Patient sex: M
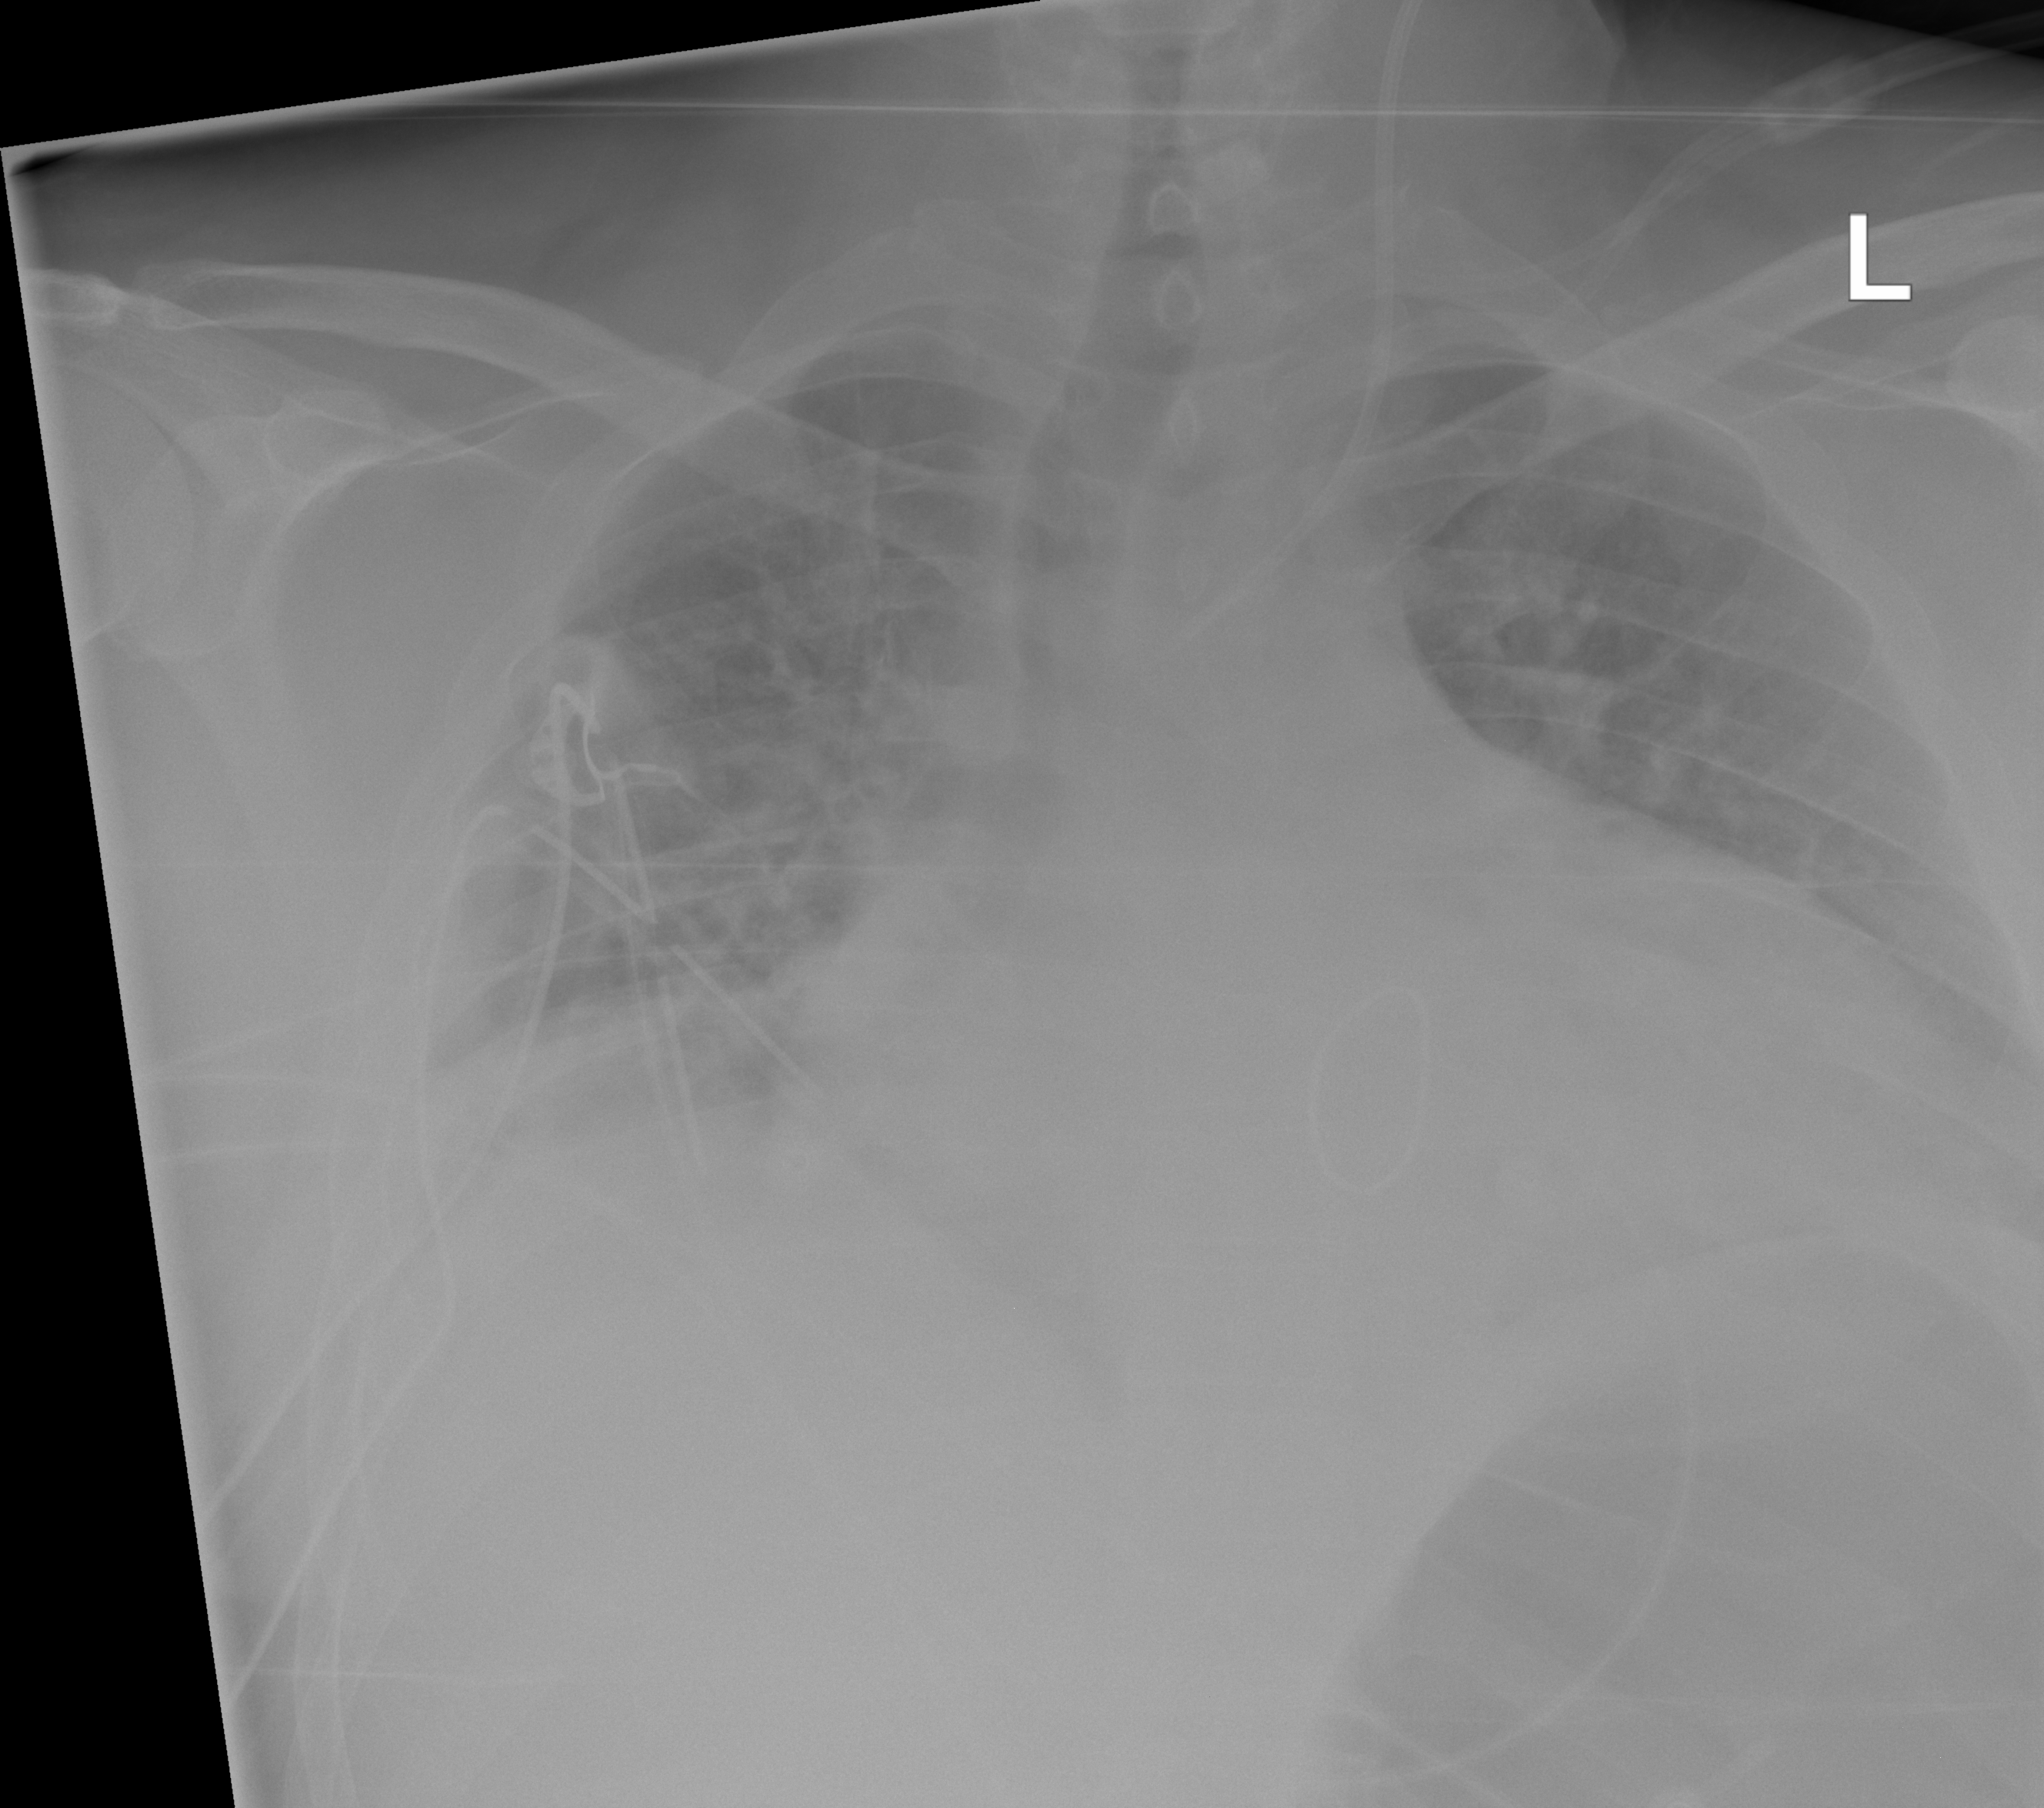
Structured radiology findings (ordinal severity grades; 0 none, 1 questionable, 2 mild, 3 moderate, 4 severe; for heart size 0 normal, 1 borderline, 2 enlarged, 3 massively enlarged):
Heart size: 2
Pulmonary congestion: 2
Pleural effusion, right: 2
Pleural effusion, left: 1
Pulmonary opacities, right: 0
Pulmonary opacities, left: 0
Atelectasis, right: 2
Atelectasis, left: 0